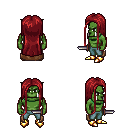
a pixel art fantasy rpg character, male body template, orc, green skin, brown cape, teal pants, brunette extra-long hairstyle, gold boots, dagger, four views (front, back, left, right), 2x2 character sprite sheet, small pixel art, hard edges, no anti-aliasing